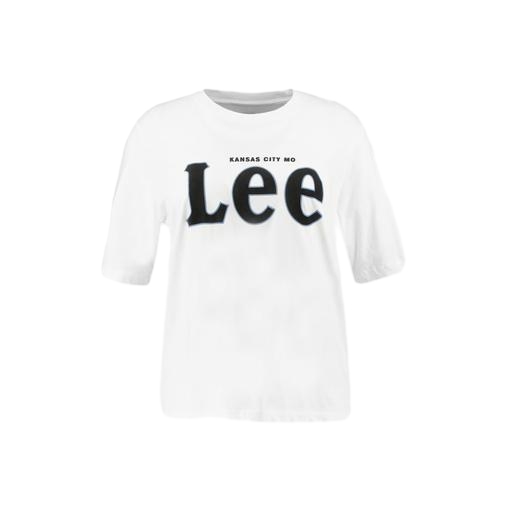
white t-shirt and black letters, white tshirt black lolo, white lee top, white background